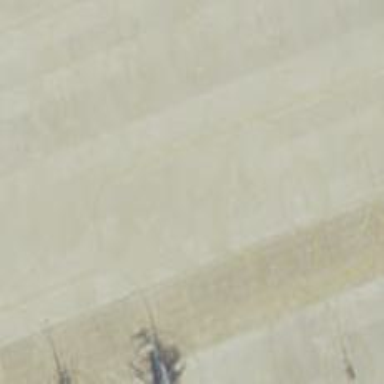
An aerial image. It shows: Image of taxiway at airport.